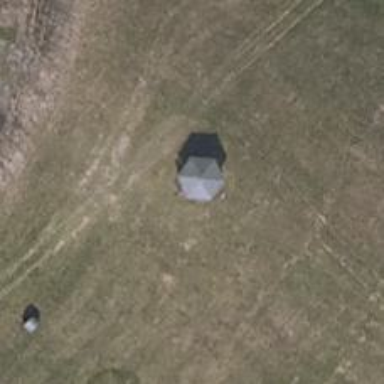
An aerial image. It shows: Weather shelter amenity for protection from the elements.